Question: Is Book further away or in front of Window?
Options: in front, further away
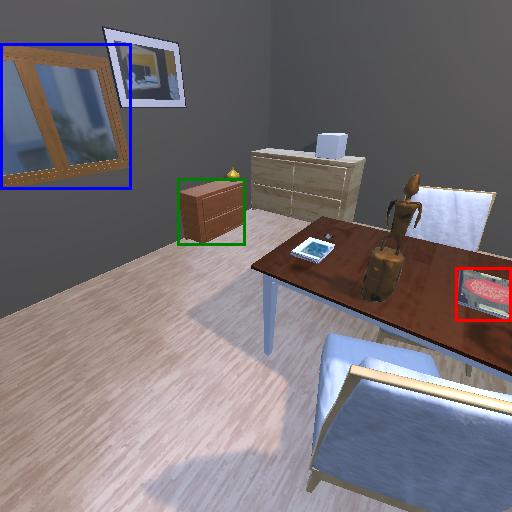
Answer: in front